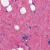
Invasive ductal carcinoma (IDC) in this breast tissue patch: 0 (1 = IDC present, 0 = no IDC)